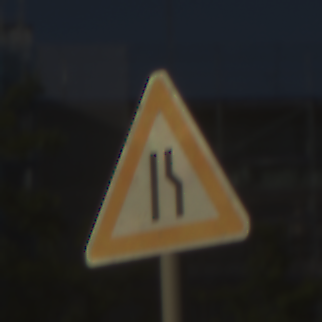
Verkehrszeichen: EinseitigVerengteFahrbahnRechts
Umgebung: Outdoor, Urban
Tageszeit: MorningAfternoon
Wetter: Clear
Licht: Natural
Jahreszeit: NotSpecified
Kontrast: HighContrast